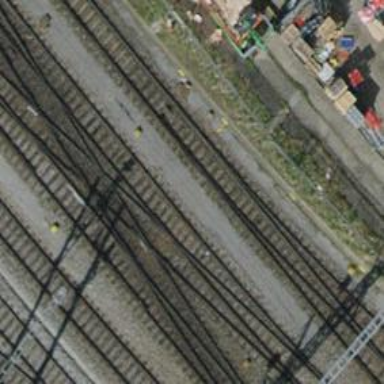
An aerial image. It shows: Yard with single rail track. The railway track is electrified with contact line for service purposes.